Question: This is my actual select query,
'''
SELECT b.CaseNumber as CaseNumber,b.DebtorNr ,b.ActionDate,DATEADD(MONTH,-12,b.ActionDate) one_month,a.Registerdate --COALESCE(count(A.historynr),0) as DebtorActivity
from rr..r_basic_info b
join rr..activities_VW as A on b.DebtorNr=a.Debtornr
where
B.Debtornr = A.Debtornr
--and a.Registerdate<=b.ActionDate --this condition works
and a.registerdate >= DATEADD(month,-12,getdate()) --i have a problem with this condition and causing huge time consumption
'''
I have a view defined here is activities_VW
'''
select H.NR as historynr,o.debtornr as Debtornr, O.NR as ordernr, h.Actmenunr as Actmenunr,h.AGREEMENT as AgreementCode, h.Registerdate as Registerdate
'''
from abc..history h join abc..orders o on o.NR=h.ORDERNR
and my execution plan is like

One more information for all rows b.actionDate column has identical value like '2015-04-11 08:37:44.037'.
I have checked with all date format but nothing wrong found.
For another case, I have different value for different rows in b.actionDate column and it is working fine for that case.
Thanks
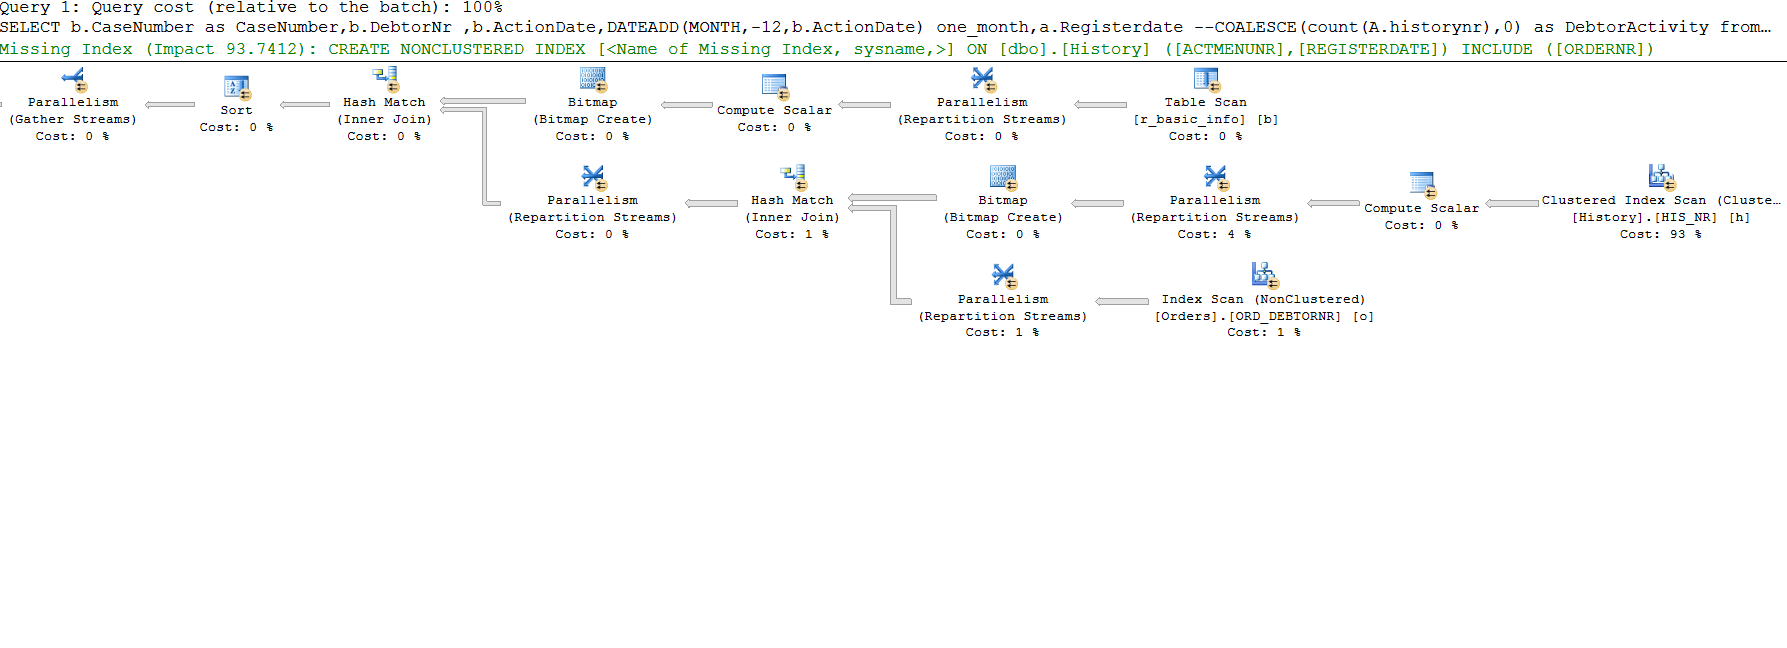
Answer: I may be wrong in my understanding so take it only as a possibility - when using a function within a join criteria and/or where clause, in order to determine if data meets the criteria, it must be checked against every row in the table.
Think about your first part 'WHERE e.DATE <= a.joining_date' - you can simply look directly at rows that are less than the 'e.DATE'.
For your second part 'AND e.DATE >= DATEADD(MONTH, - 6, a.joining_date)' - there is no column the is "joining date minus 6 months", so to determine if 'e.Date' is greater than it, you would need to perform that calculation on every instance of 'a.joining_date' in the table.
Remember that where clause information is in the order is it written down in the query - so the rows you would think are eliminated by the first part of your 'where' are not necessarily eliminated by it. So as one of the comments suggested, using a computed/persisted column on the 'DATEADD(MONTH, - 6, a.joining_date)' would probably work well.